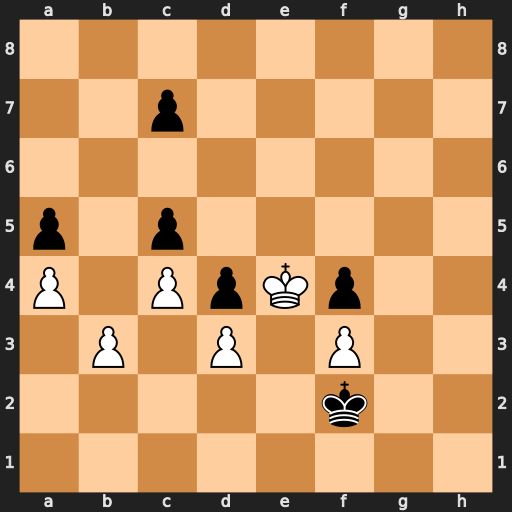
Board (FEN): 8/2p5/8/p1p5/P1PpKp2/1P1P1P2/5k2/8
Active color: w
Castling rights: -
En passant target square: -
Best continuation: Kxf4 c6 Ke4 Kg3 f4